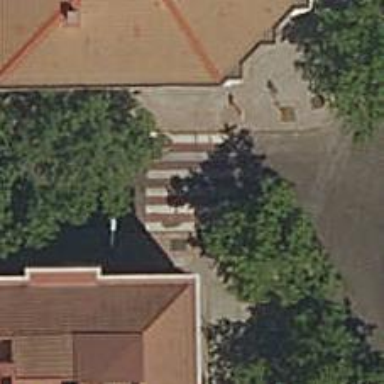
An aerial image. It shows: Uncontrolled crossing on the road.